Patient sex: M
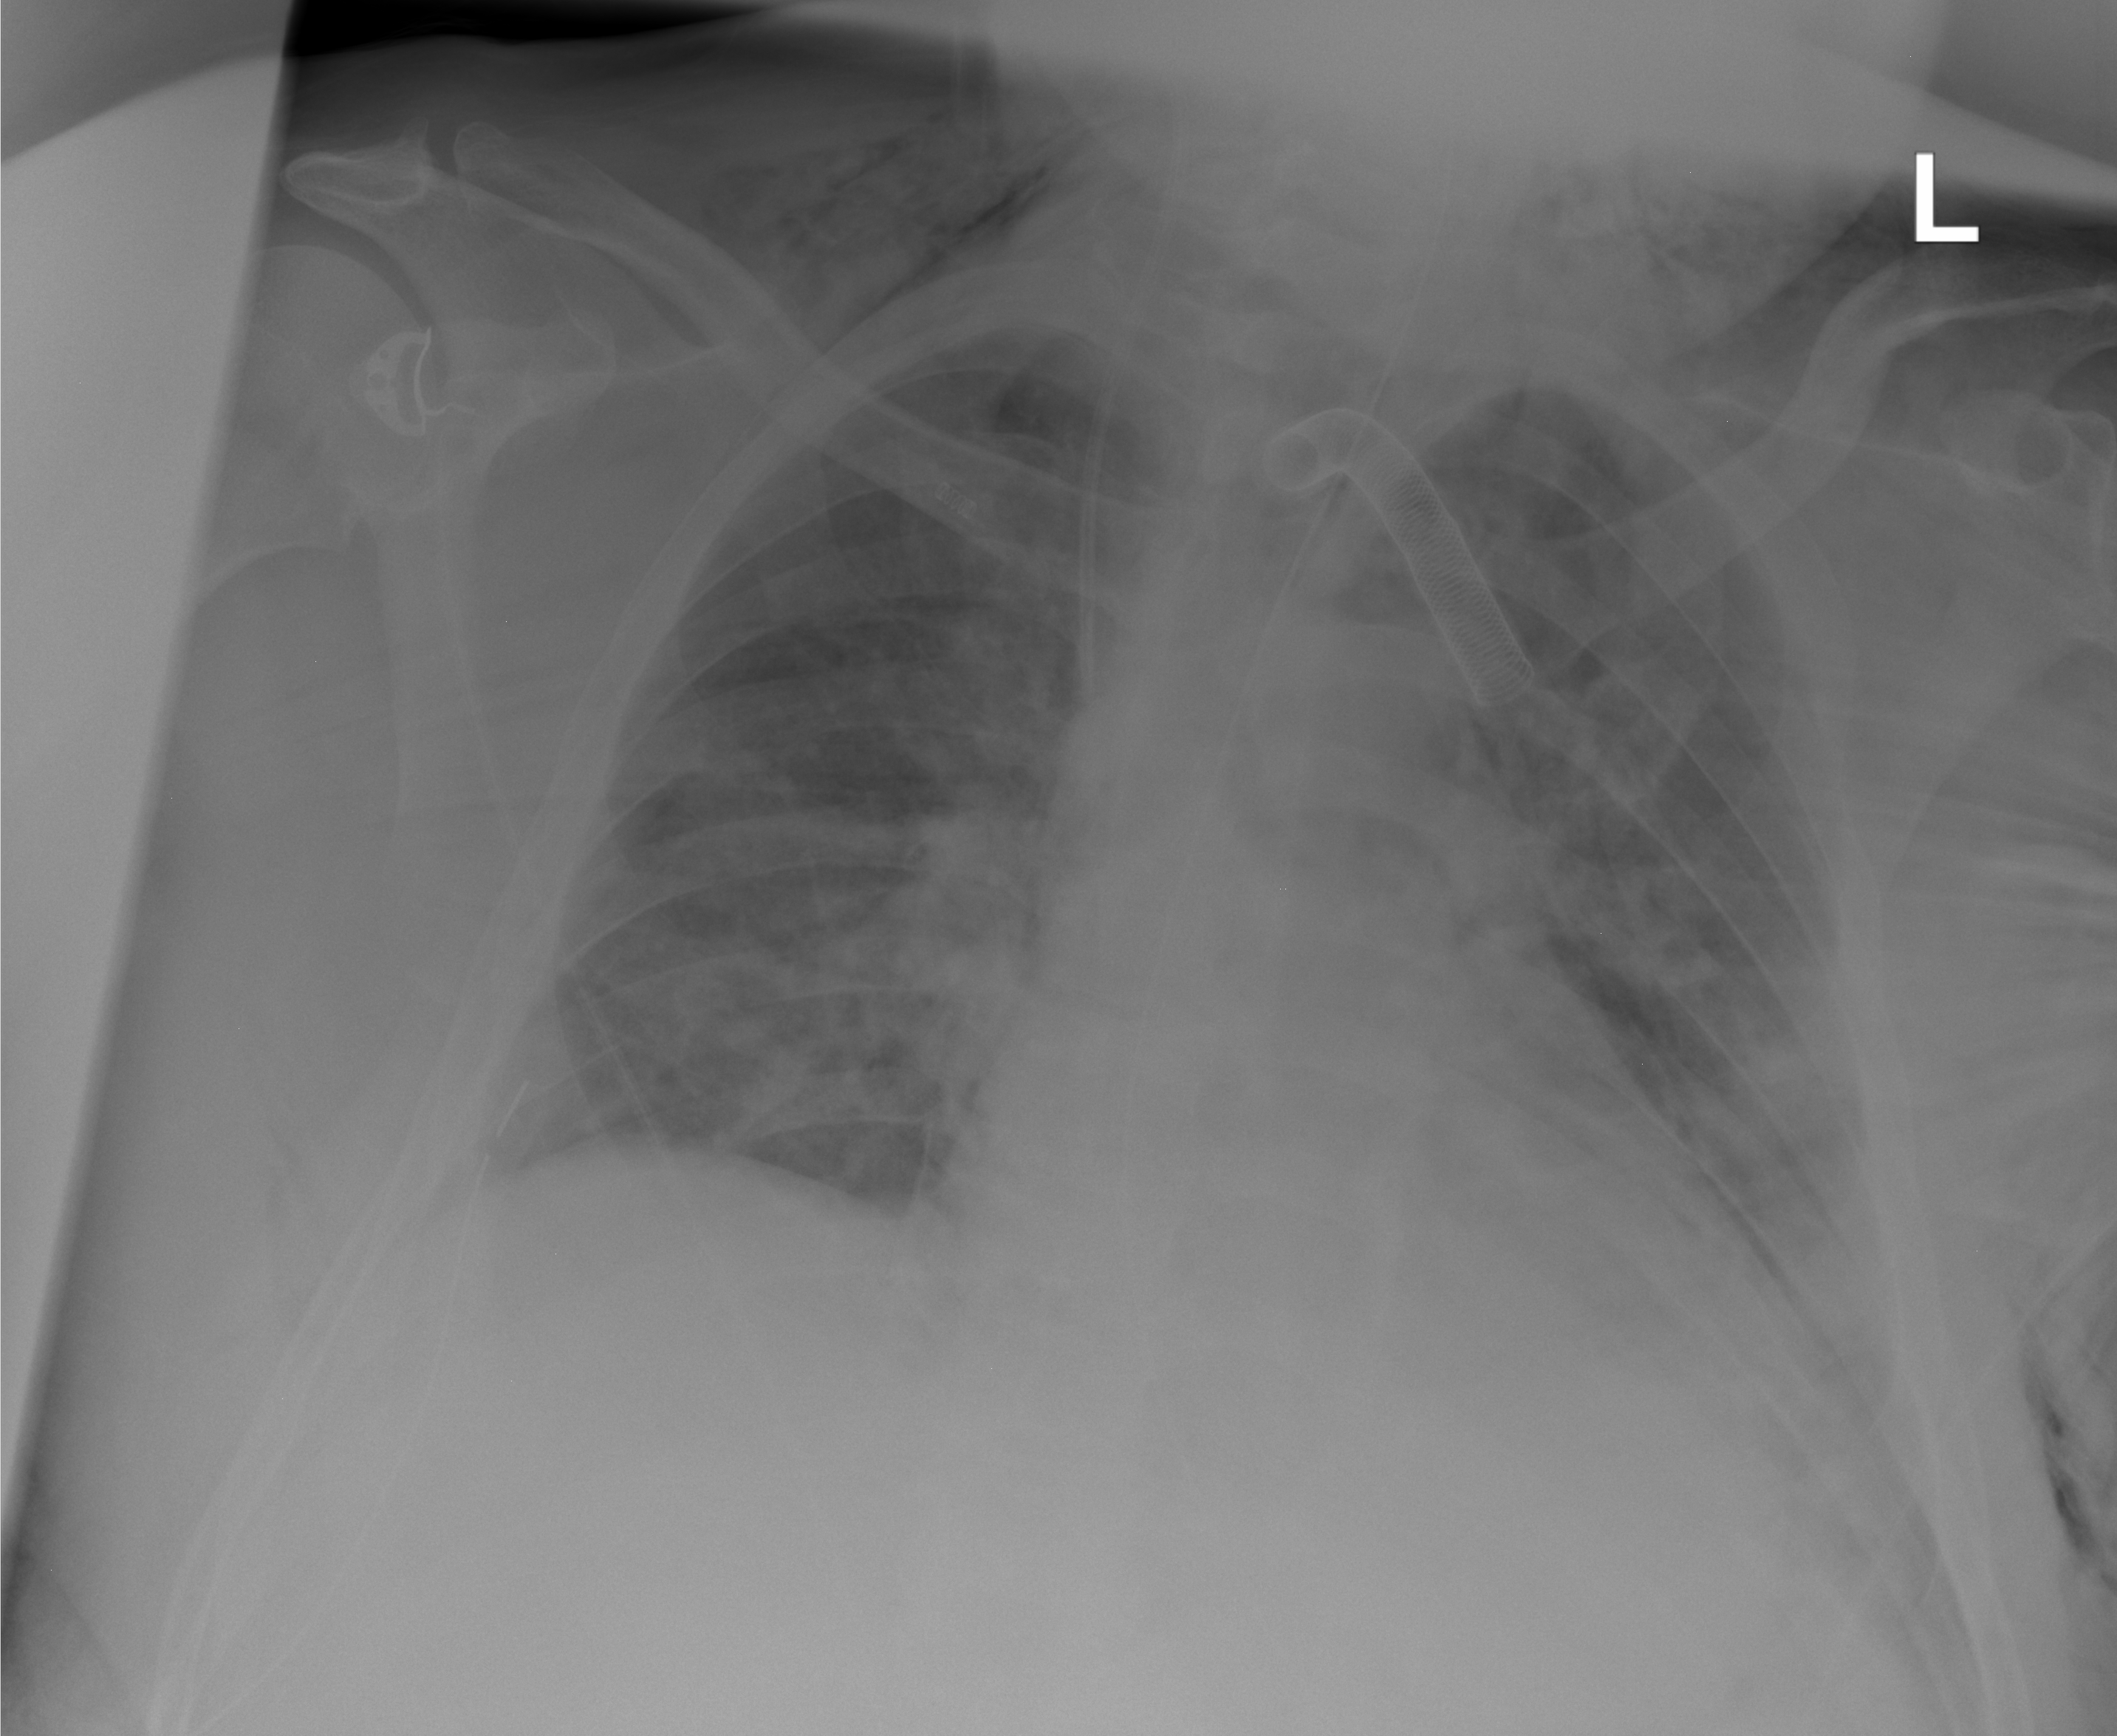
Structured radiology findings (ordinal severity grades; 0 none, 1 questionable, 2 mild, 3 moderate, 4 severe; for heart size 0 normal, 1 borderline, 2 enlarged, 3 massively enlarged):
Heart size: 2
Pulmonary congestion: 2
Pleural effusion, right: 0
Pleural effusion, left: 2
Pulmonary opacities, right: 2
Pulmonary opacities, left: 2
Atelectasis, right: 2
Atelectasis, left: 2